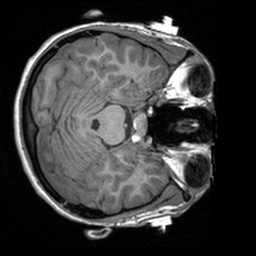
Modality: T1w
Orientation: axial
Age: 23
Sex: female
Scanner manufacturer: siemens
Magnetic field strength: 3 T
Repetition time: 1.9 s
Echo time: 0.00226 s